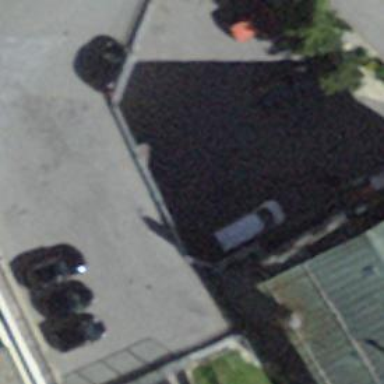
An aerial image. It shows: Café.